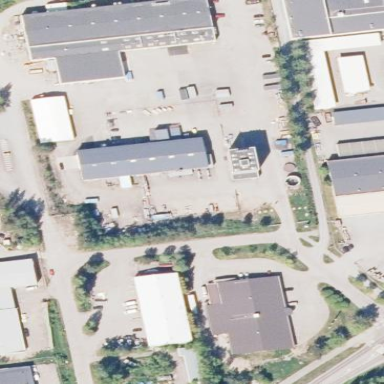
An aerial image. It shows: Industrial area.